Question: I loaded images from assets,and showed them in scroll views, both in horizontal and vertiacal views separately. But Images size is not equal. They look different and awkward,as shown in left of the picture. I want them all to be in same size.How do I get this? Here is my code:
'''
XML:
<LinearLayout
android:layout_width="match_parent"
android:layout_height="match_parent"
android:orientation="vertical" >
<ScrollView
android:id="@+id/scrollViewlay"
android:layout_width="wrap_content"
android:layout_height="wrap_content" >
<LinearLayout
android:layout_width="100dp"
android:layout_height="67dp"
android:orientation="vertical"
android:id="@+id/imagesView" >
</LinearLayout>
</ScrollView>
</LinearLayout>
'''
Java:
'''
if(((LinearLayout) scrollV).getChildCount() > 0){
((LinearLayout) scrollV).removeAllViews();
}
for(int j=0;j<images[(Integer) v.getTag()].length;j++){
try {
Bitmap bm = getBitmapFromAsset(images[(Integer) v.getTag()][j]);
ImageView image = new ImageView(PhotoView.this);
image.setImageBitmap(bm);
LinearLayout.LayoutParams layoutParams = new
LinearLayout.LayoutParams(133, 89);
if(j==0){
layoutParams.setMargins(0, 2, 0, 2);
}
else{
layoutParams.setMargins(0,0 ,0 , 2);
}
image.setLayoutParams(layoutParams);
scrollV.addView(image);
} catch (IOException e) {
// TODO Auto-generated catch block
e.printStackTrace();
}
}
private Bitmap getBitmapFromAsset(String strName) throws IOException
{
AssetManager assetManager =getAssets();
InputStream istr = assetManager.open(strName);
Bitmap bitmap = BitmapFactory.decodeStream(istr);
return bitmap;
}
'''
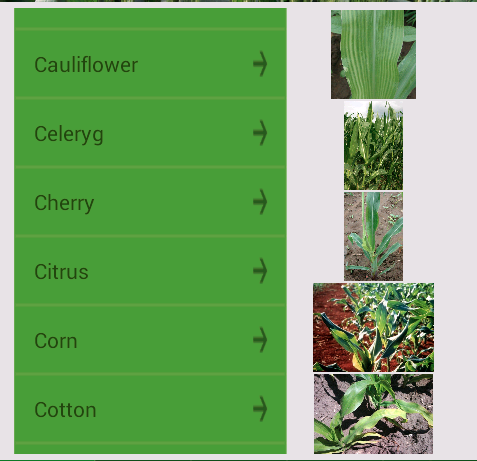
Answer: try
'''
image.setScaleType(ImageView.ScaleType.FIT_XY);
'''
eventually
'''
image.setScaleType(ImageView.ScaleType.CENTER_CROP);
'''
The problem is in first case, the aspect ratio will not bee kept.
In second case, the some images can be cropped.
But they should have the same size